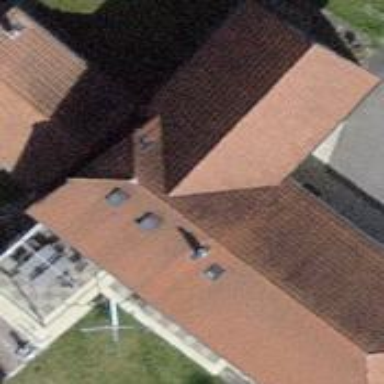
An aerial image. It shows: Building with tile roof.